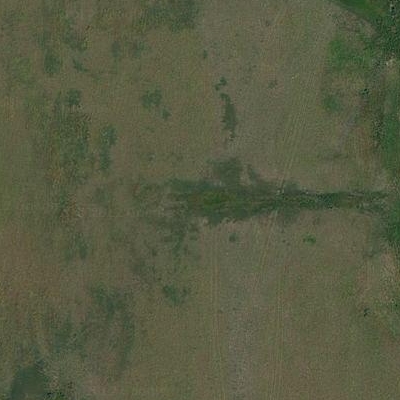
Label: Grass